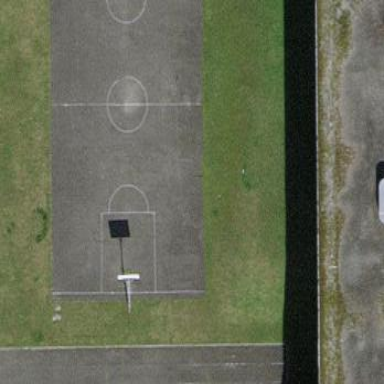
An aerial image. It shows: Basketball court located in leisure land pitch.